Question: A user can select multiple options:
'''
<!-- Select Multiple -->
<div class="form-group">
<label class="col-md-4 control-label" for="bedrooms">Bedrooms</label>
<div class="col-md-4">
<select id="bedrooms" name="bedrooms[]" class="form-control"
multiple="multiple">
<option value="1" selected="selected">Studio</option>
<option value="2">1</option>
<option value="3">2</option>
<option value="4">3</option>
<option value="5">4</option>
<option value="6">5</option>
<option value="7">6+</option>
</select>
</div>
</div>
'''
I want to store these variables in a table - 'bedrooms', on separate rows so I can include them in queries. Each bedroom will be associated with 'criteria_id':

I have tried to use such queries as '$criteria->bedrooms()->saveMany(Input::get('property_type'));' as shown in Laravel's documentation, but to no success - error:
'''
Argument 1 passed to Illuminate\Database\Eloquent\Relations\HasOneOrMany::save()
must be an instance of Illuminate\Database\Eloquent\Model, string given
'''
and '$criteria->bedrooms()->attach(Input::get('property_type'));' but this returns the error: 'Call to undefined method Illuminate\Database\Query\Builder::attach()'
Relation:
'Criteria' -
'''
public function bedrooms()
{
return $this->hasMany('Bedroom');
}
'''
Many thanks for your help.
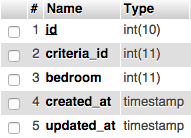
Answer: 'saveMany' will work in this scenario, you just need to convert your input array to a set of new Models first. Assuming you know the Criteria ID, try this:
'''
foreach (Input::get('bedrooms') as $bedroom) {
$selected[] = New Bedroom(['bedroom' => $bedroom]);
}
$criteria = Criteria::find($criteria_id)->bedrooms()->saveMany($selected);
'''